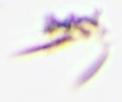
Label: Detritus